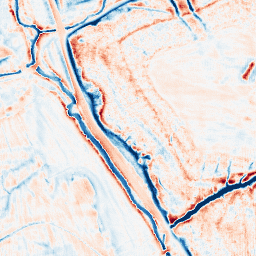
Category: edge_preserving
Decomposition family: guided
Decomposition parameters: radius: 4
eps: 1
Upsampling method: fft_zeropad
Upsampling parameters: scale: 8
Upsampling scale: 8